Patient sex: M
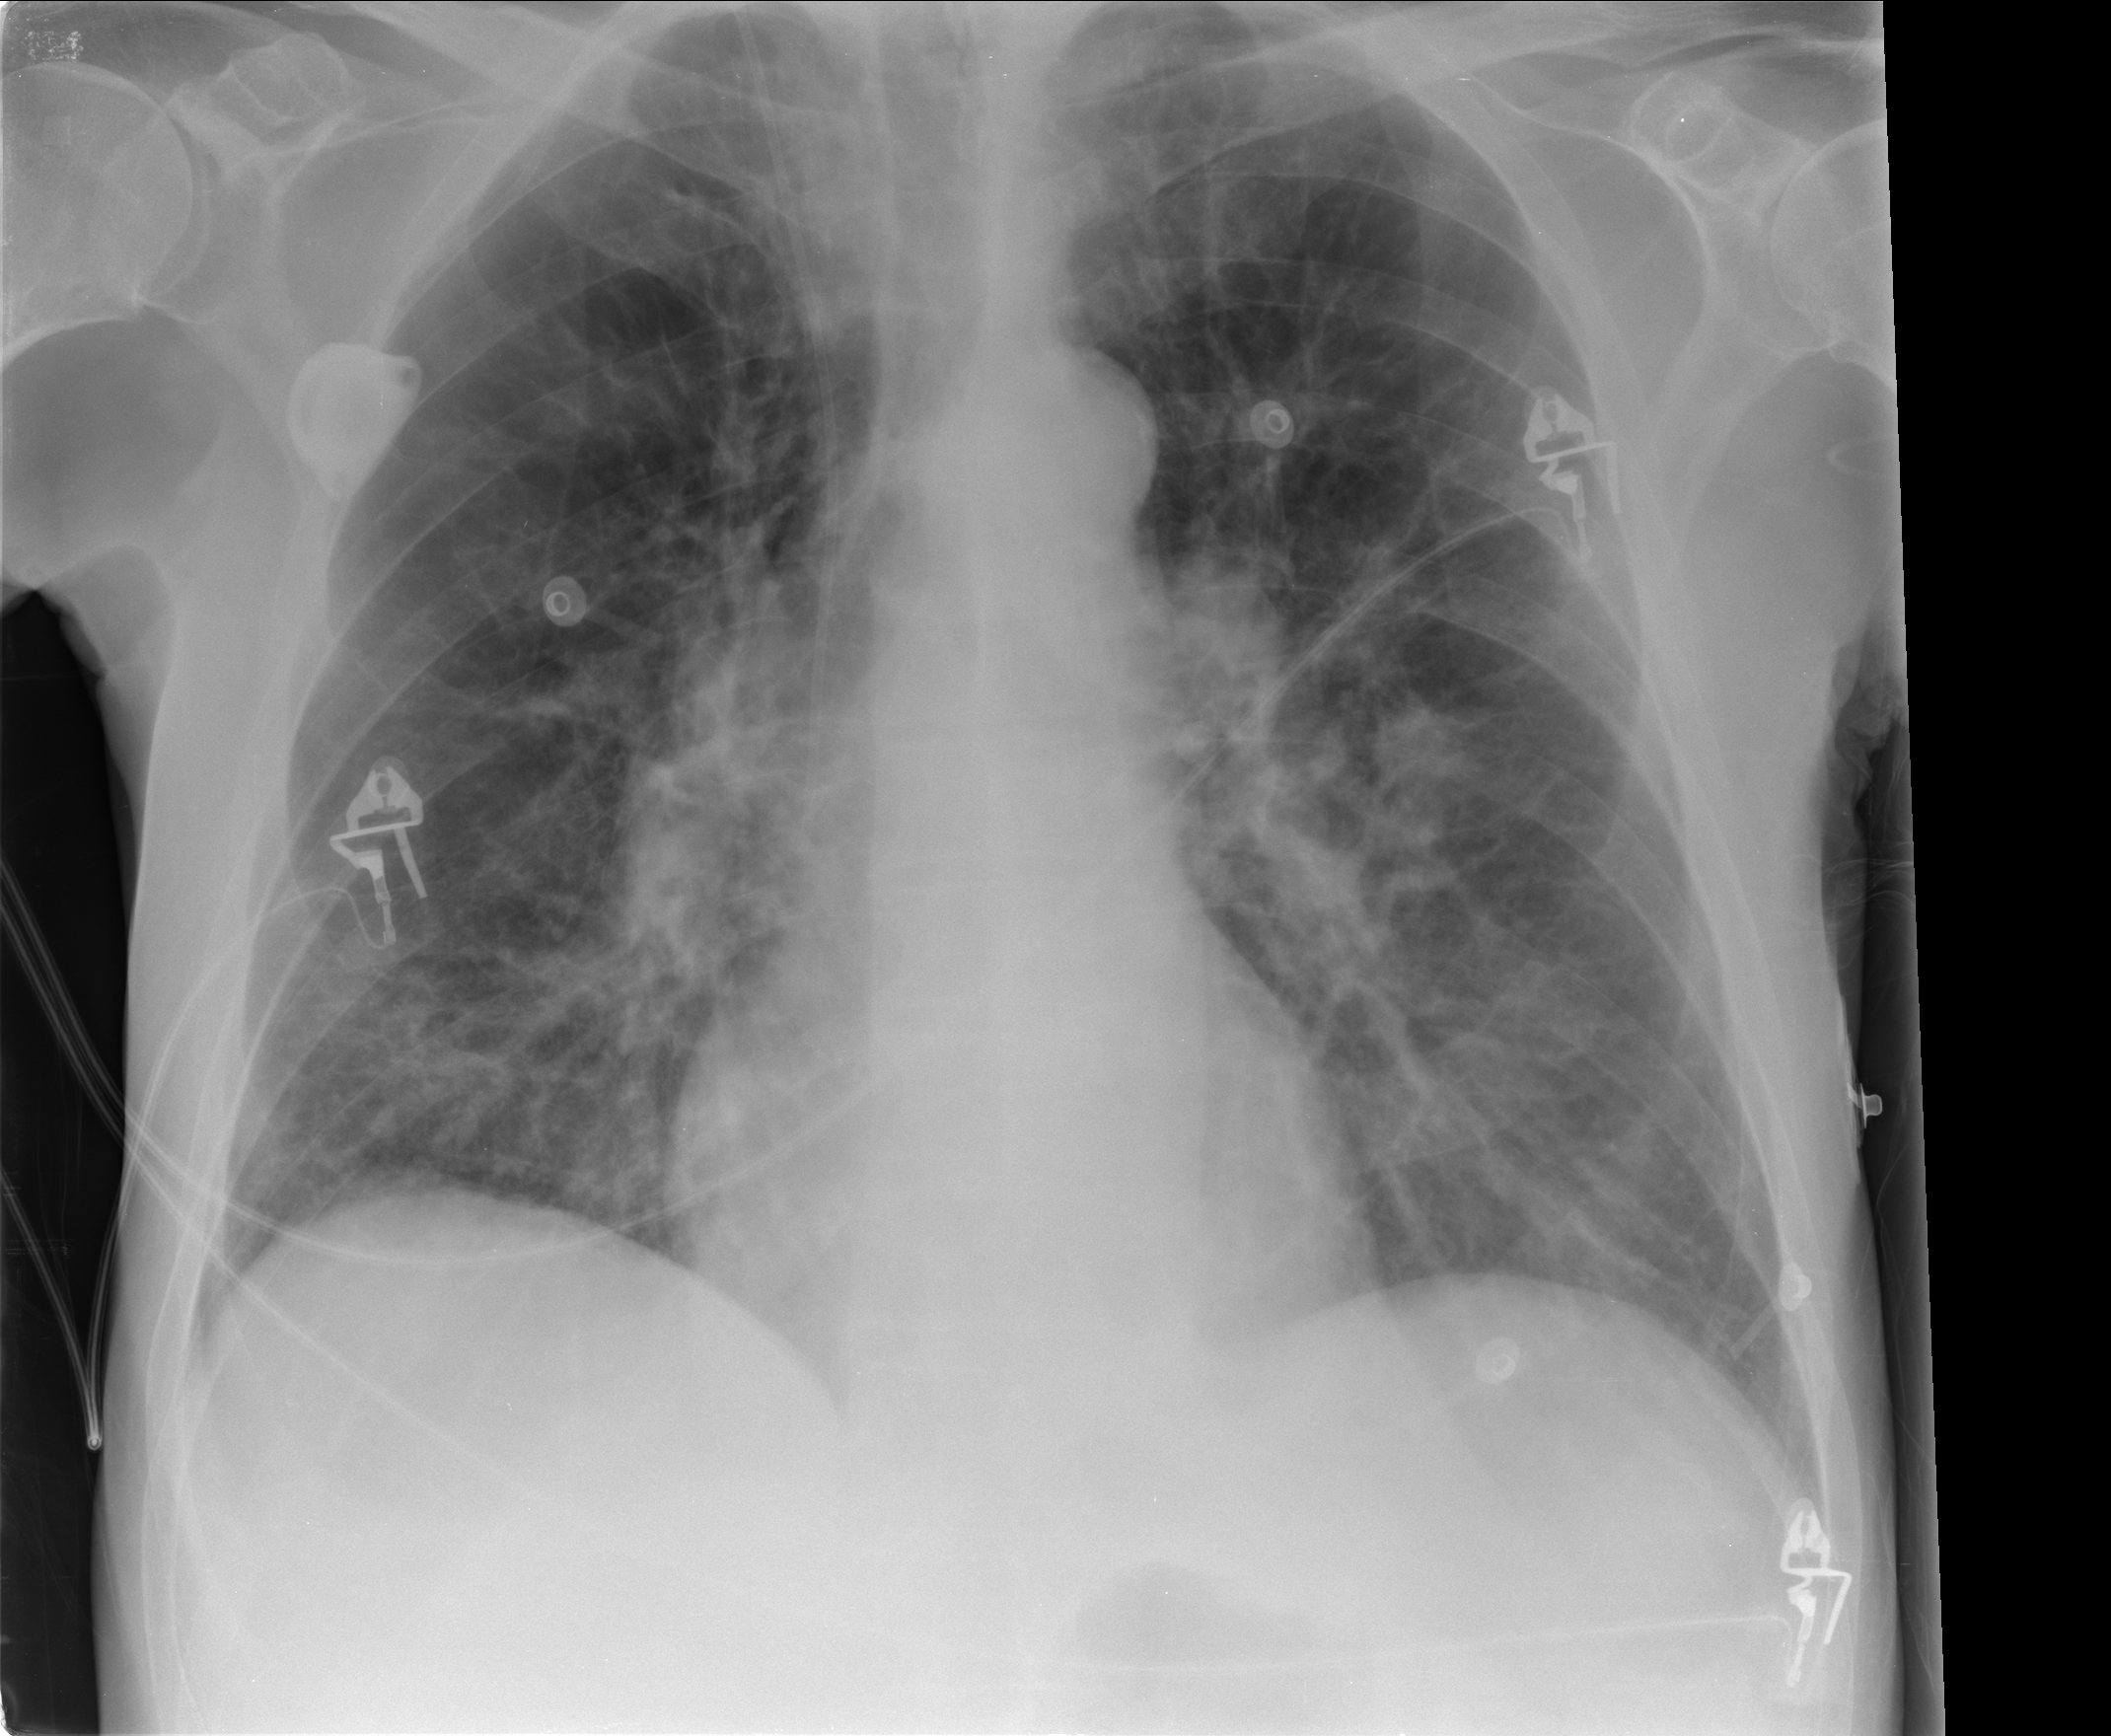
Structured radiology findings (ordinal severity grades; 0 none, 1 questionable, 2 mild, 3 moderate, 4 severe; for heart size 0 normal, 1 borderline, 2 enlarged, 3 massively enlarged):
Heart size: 0
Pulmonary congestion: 0
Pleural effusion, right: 0
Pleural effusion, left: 0
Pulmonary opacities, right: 3
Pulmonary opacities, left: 3
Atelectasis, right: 0
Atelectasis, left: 0